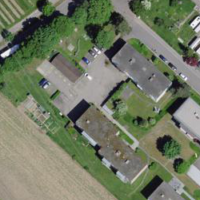
EUNIS habitat code: 55
Species observed at this site:
Tanacetum parthenium